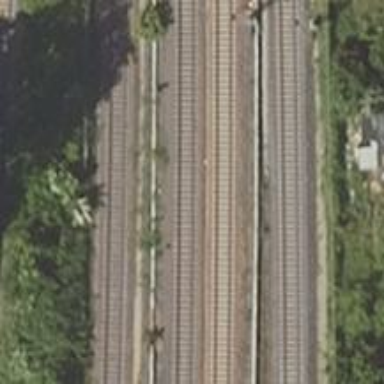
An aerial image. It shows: Railway track with contact lines for electrification.